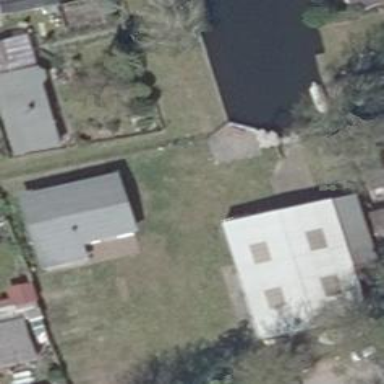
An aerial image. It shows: Shed.